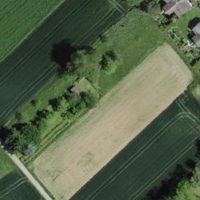
EUNIS habitat code: 25
Species observed at this site:
Trichodes alvearius